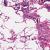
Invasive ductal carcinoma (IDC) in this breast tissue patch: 1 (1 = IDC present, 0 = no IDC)